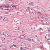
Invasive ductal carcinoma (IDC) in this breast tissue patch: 1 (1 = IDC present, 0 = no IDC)